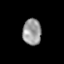
Tissue: skin
Cell type: Epithelial cells
Senescence score: 0.2328
Nuclear area (px): 480
Mean DAPI intensity: 153.99